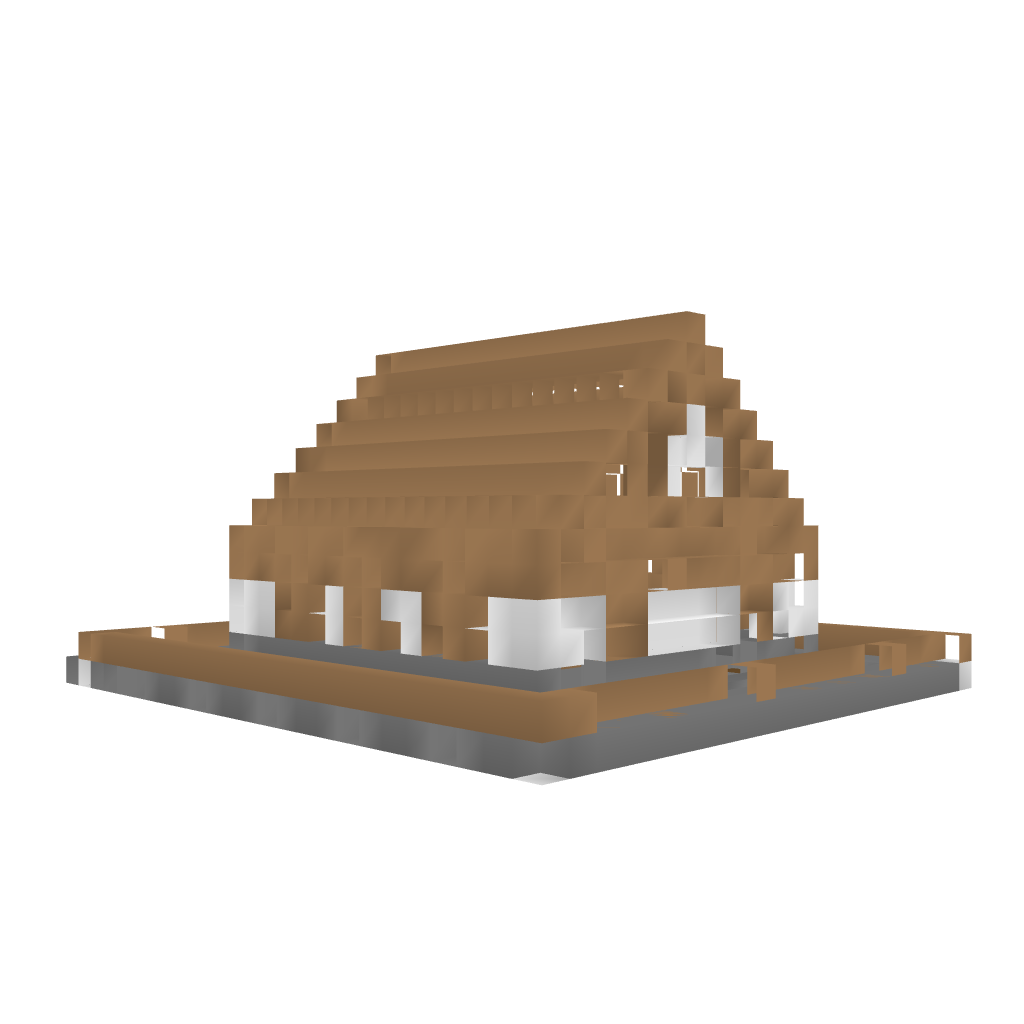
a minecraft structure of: Simple House 01 high quality